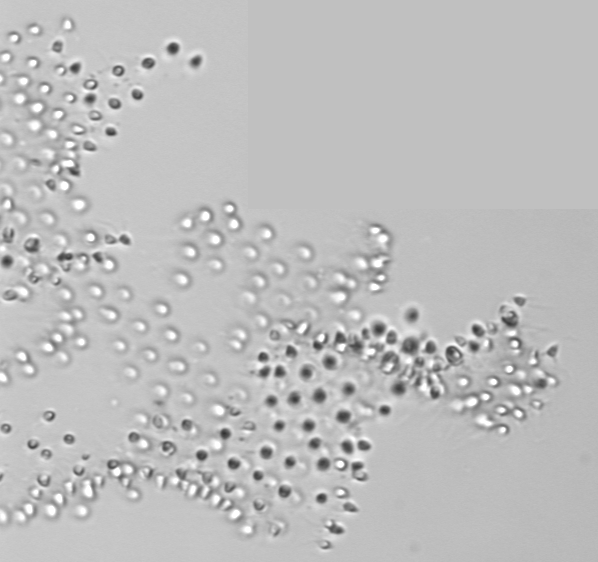
Label: Parvicorbicula_socialis